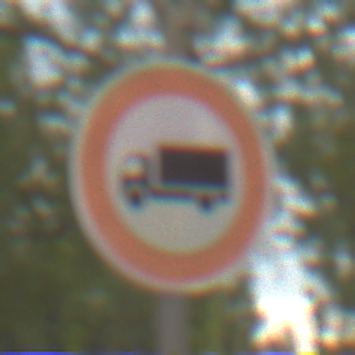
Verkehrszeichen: VerbotFuerKraftfahrzeugeUeberDreiKommaFuenfTonnen
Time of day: MorningAfternoon
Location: Outdoor (Urban)
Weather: Overcast
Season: NotSpecified
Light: Natural